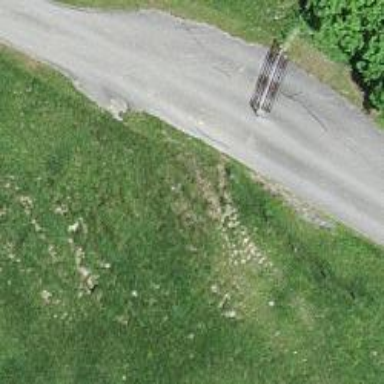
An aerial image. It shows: Cattle grid barrier.